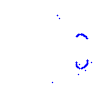
Particle: proton